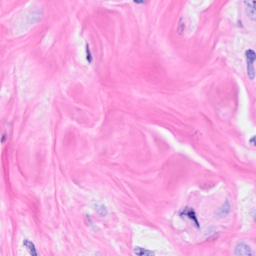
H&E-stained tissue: Breast